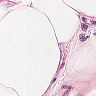
Metastatic tissue present: no